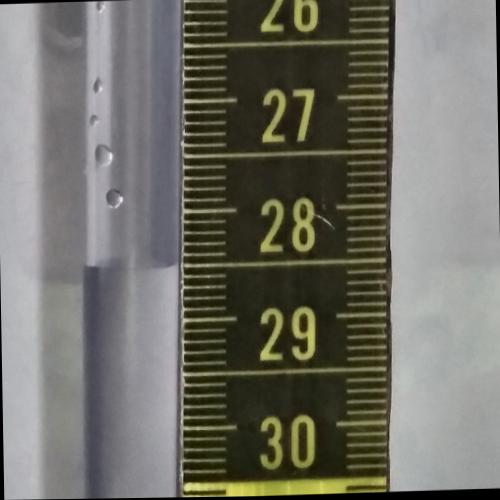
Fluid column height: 28.5 cm